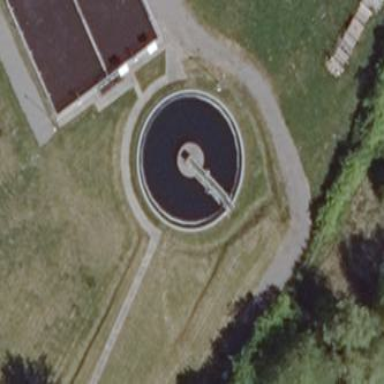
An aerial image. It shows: Image of wastewater.